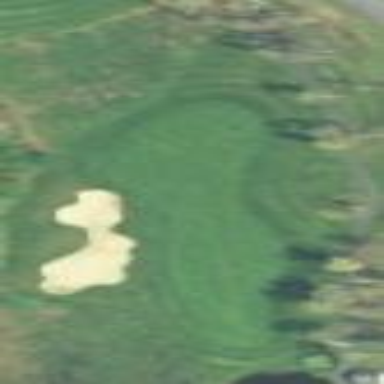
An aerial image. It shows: Rough area on grassy golf course.